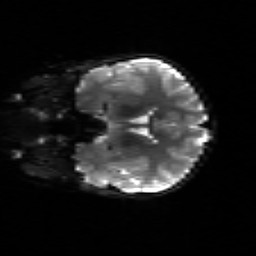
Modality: sbref
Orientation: coronal
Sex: male
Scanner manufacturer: siemens
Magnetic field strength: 3 T
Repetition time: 5 s
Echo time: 0.071 s